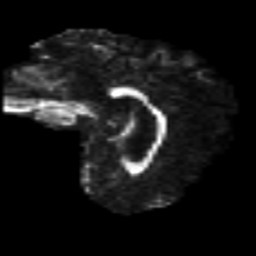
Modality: FA
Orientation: sagittal
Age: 41
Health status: ill
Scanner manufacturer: philips
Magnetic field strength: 3 T
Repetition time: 9 s
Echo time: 0.127 s